RGB frame:
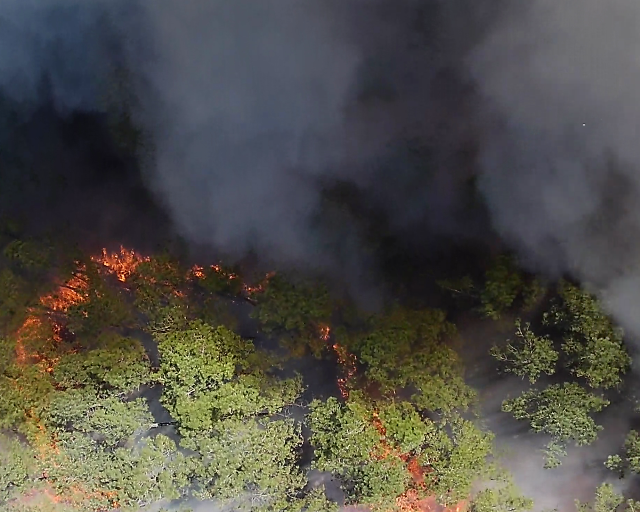
Thermal frame:
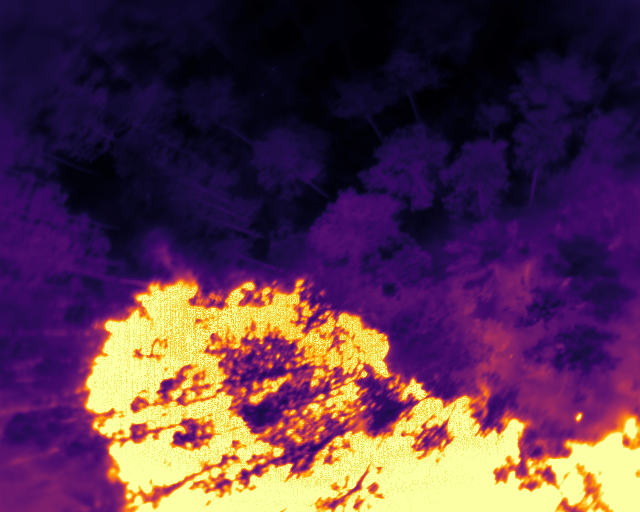
Captured: 2026-02-27 02:35:51
Pixels at or above 80 °C: 113806 (fraction of frame: 0.3473)